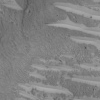
Atmospheric dust classification: not_dusty